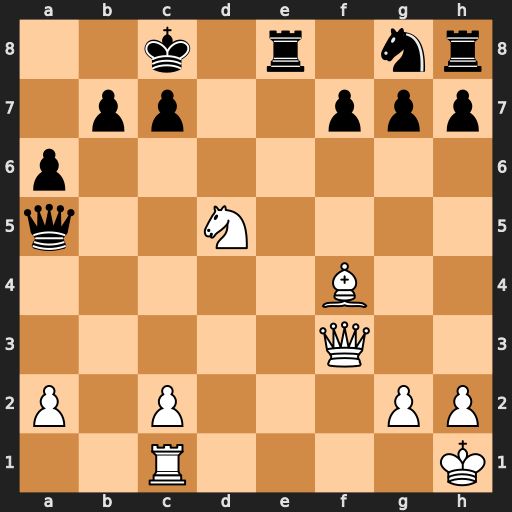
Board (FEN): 2k1r1nr/1pp2ppp/p7/q2N4/5B2/5Q2/P1P3PP/2R4K
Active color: w
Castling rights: -
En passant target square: -
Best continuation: Qh3+ Re6 Nxc7 Ne7 Nxe6